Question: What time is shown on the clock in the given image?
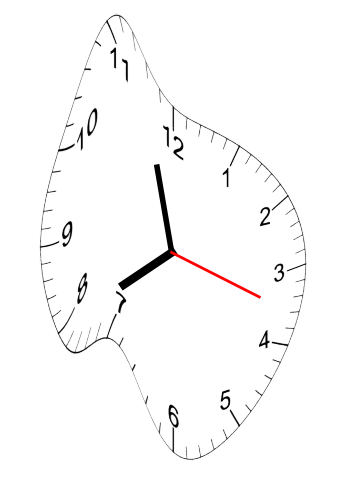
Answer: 07:57:18